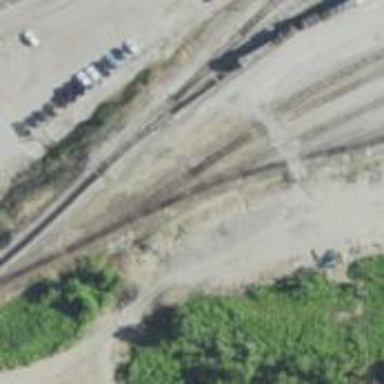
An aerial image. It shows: Railway yard in service.